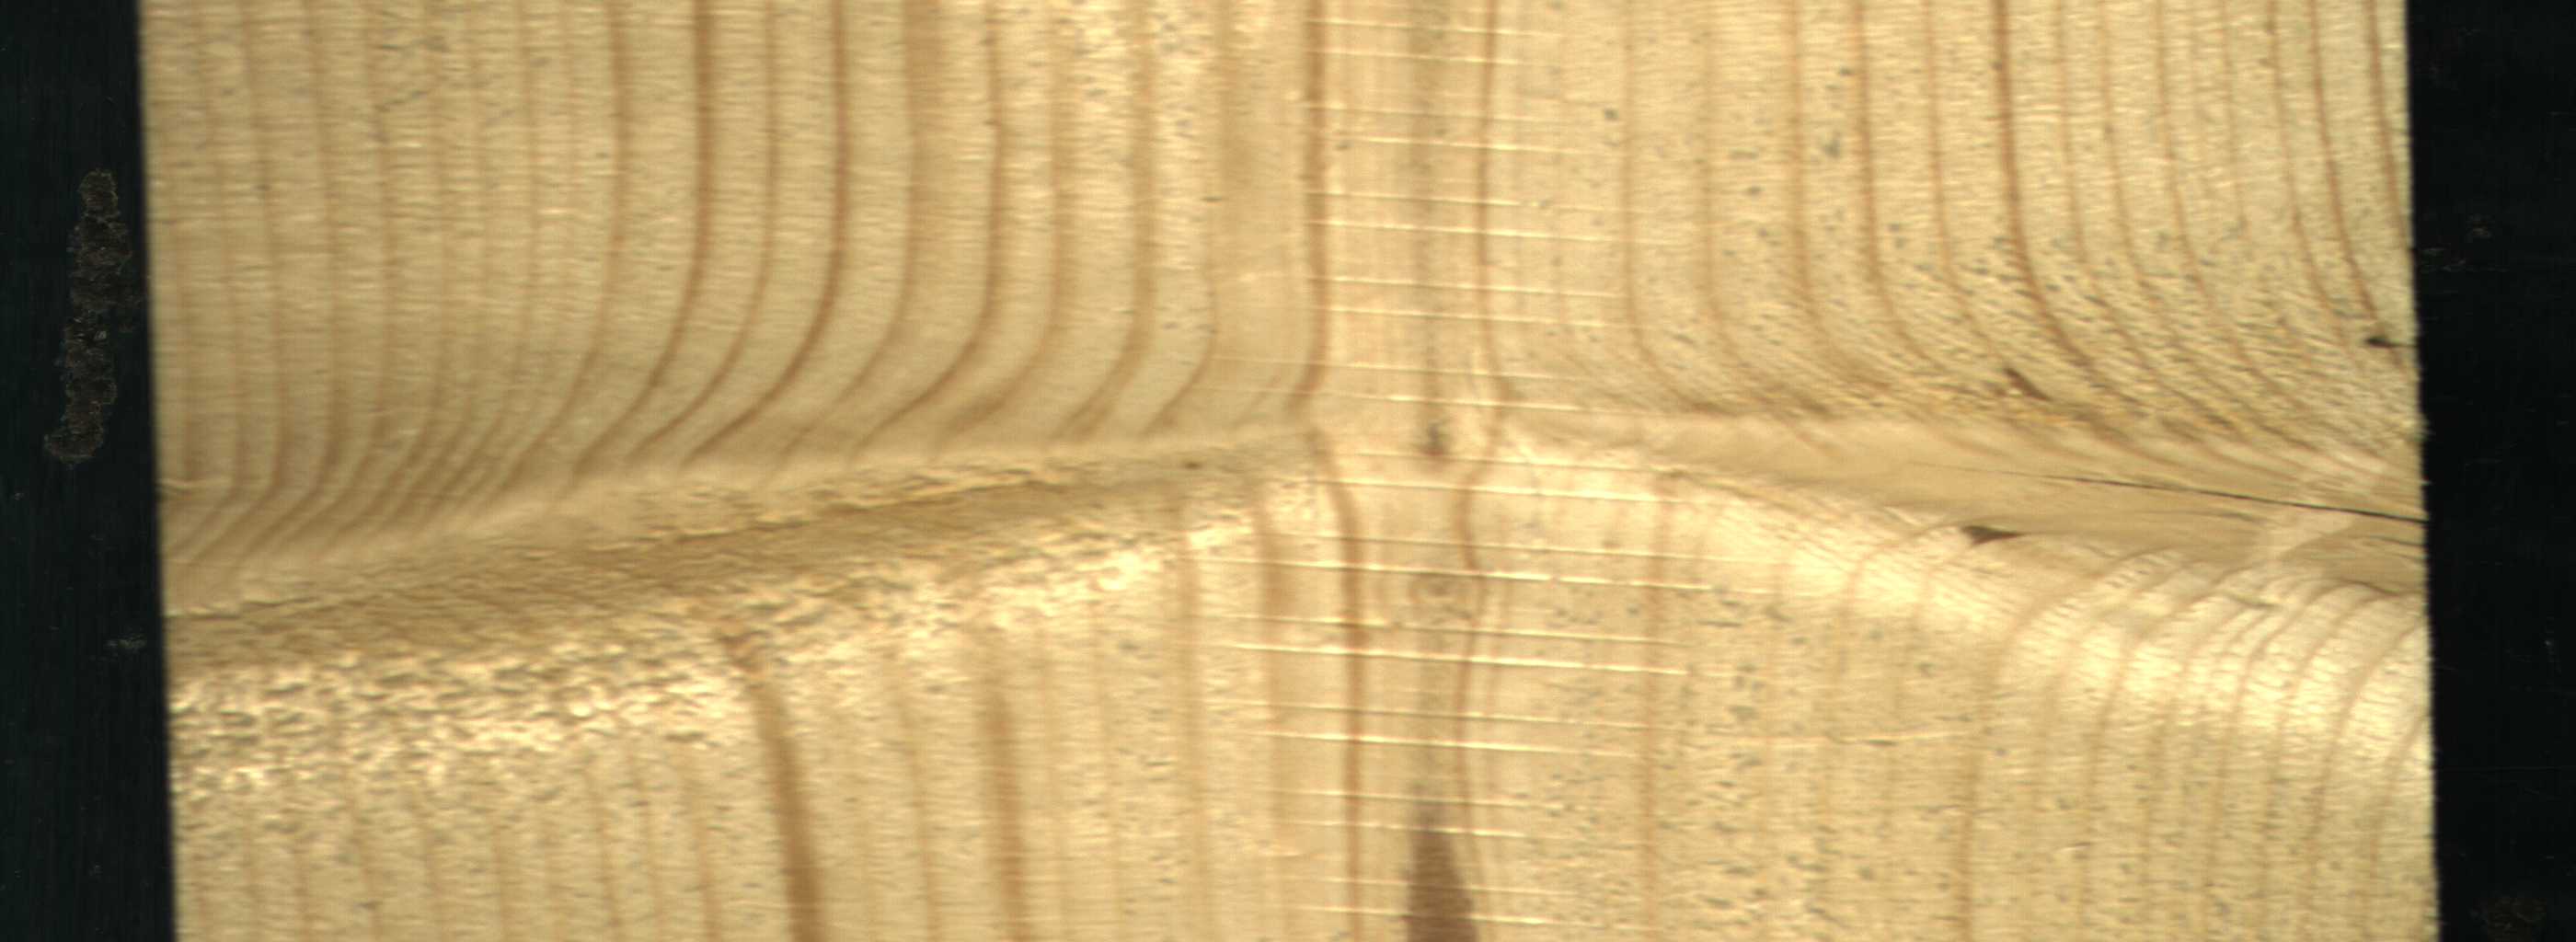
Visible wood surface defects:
Marrow
knot_with_crack